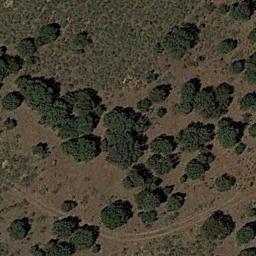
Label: chaparral